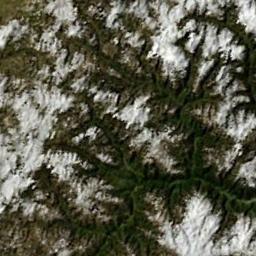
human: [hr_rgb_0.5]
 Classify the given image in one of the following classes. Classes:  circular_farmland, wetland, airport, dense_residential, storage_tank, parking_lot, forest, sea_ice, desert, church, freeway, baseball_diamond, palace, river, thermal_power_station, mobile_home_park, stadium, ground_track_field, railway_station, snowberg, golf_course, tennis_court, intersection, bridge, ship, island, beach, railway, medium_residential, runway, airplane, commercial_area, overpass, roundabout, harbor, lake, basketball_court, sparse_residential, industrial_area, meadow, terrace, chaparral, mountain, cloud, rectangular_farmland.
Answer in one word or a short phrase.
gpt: snowberg